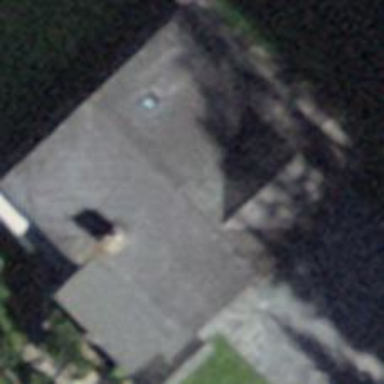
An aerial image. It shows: Building with tile roof.